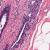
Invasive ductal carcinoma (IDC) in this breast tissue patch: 0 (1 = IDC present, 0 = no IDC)